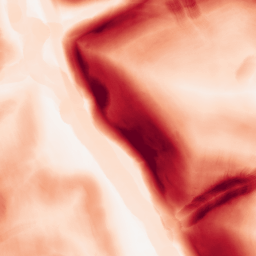
Category: morphological
Decomposition family: morphological_gradient
Decomposition parameters: size: 10
shape: disk
Upsampling method: regularized
Upsampling parameters: scale: 4
lambda_reg: 0.01
Upsampling scale: 4